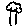
Label: tree